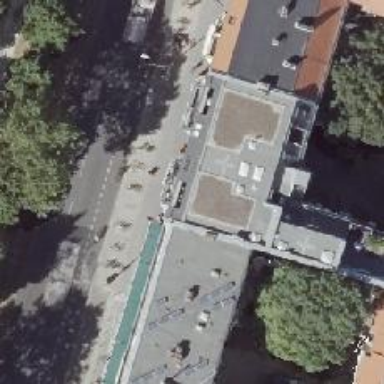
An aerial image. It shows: Cafe.